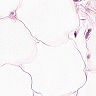
Metastatic tissue present: no